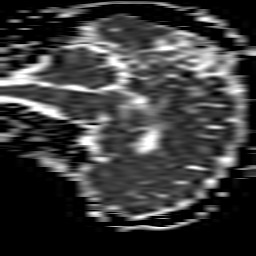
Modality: ADC
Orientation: sagittal
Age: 47
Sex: male
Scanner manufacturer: philips
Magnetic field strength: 1.5 T
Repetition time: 3.639 s
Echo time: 0.09255 s